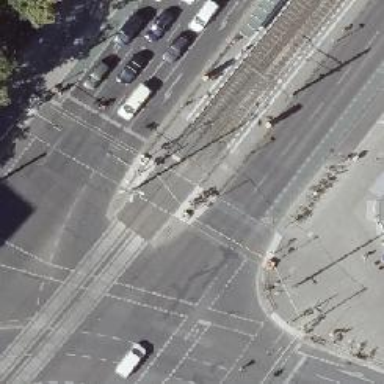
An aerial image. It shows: Footway located on traffic island.